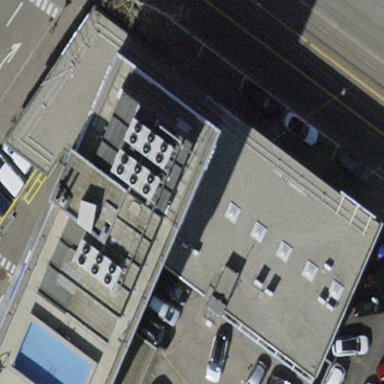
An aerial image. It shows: Part of the building is designated for commercial use.